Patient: sex M, age 57
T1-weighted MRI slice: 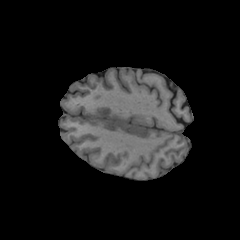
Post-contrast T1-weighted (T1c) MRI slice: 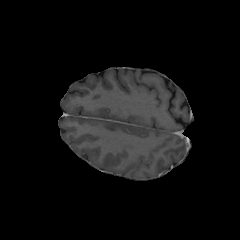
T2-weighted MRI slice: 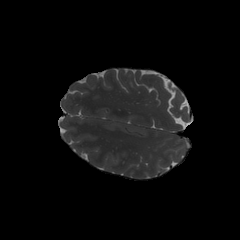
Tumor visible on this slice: no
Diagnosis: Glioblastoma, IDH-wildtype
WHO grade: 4